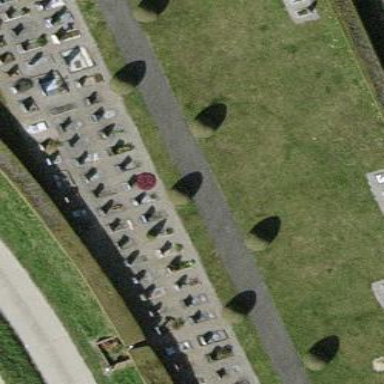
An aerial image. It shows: Cemetery.